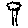
Label: tree